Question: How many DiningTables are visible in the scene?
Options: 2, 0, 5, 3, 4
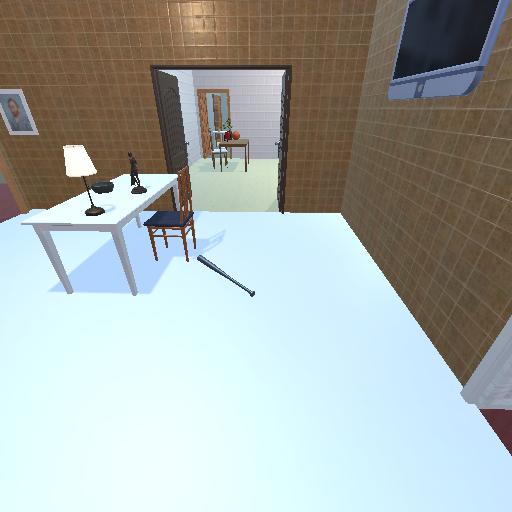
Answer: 2